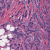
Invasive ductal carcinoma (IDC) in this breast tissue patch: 1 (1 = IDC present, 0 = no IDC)